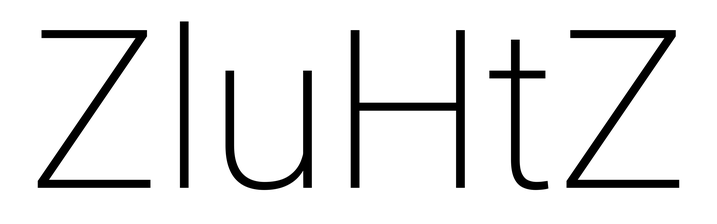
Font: Roboto_ExtraLight